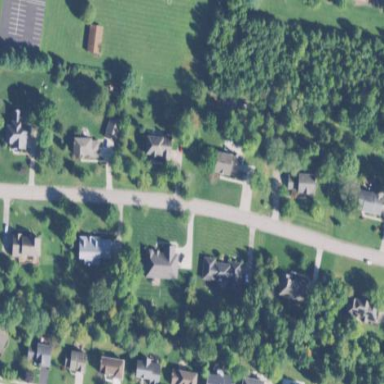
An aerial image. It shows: Residential area within neighborhood.